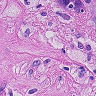
Metastatic tissue present: yes